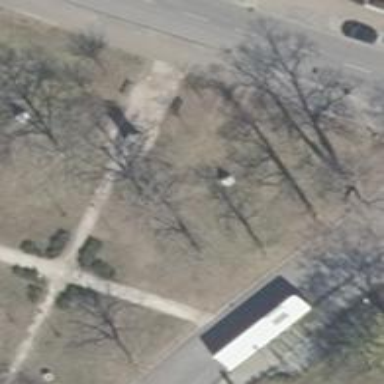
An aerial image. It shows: Memorial stele with historic significance.